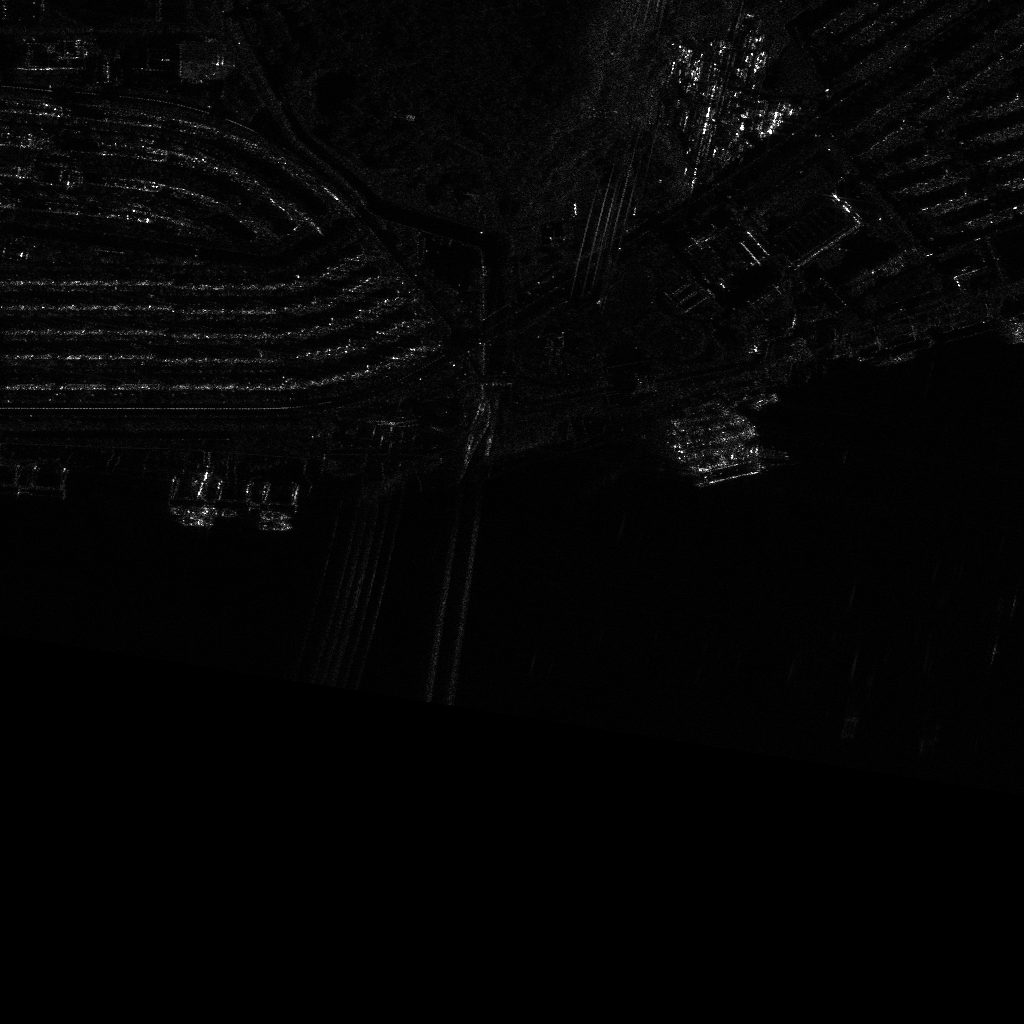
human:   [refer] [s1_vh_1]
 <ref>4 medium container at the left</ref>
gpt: <box>[[19, 47, 20, 52, 90], [16, 50, 21, 51, 11], [26, 47, 27, 52, 90], [26, 49, 27, 54, 90]]</box>

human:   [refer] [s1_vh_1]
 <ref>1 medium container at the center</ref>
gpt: <box>[[68, 40, 70, 47, 76]]</box>

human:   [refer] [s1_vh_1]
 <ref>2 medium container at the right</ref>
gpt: <box>[[70, 41, 71, 49, 75], [70, 42, 71, 50, 72]]</box>